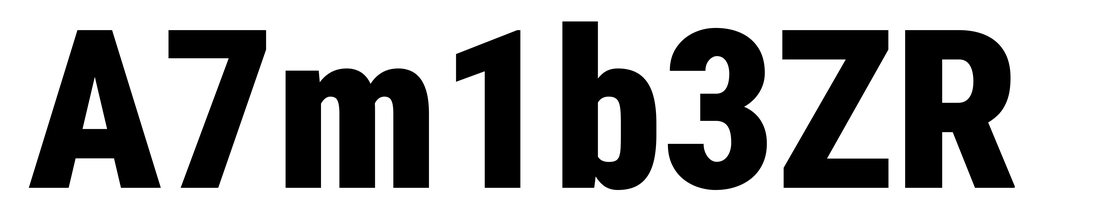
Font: Roboto_Condensed_Black